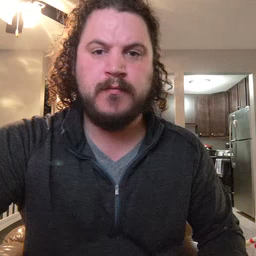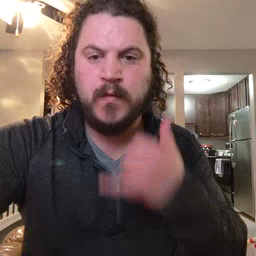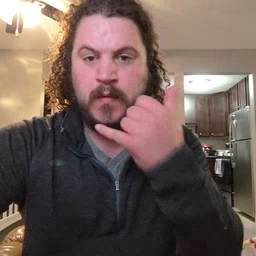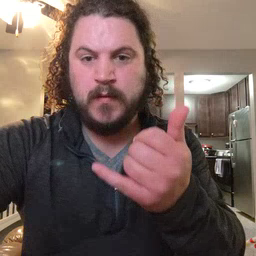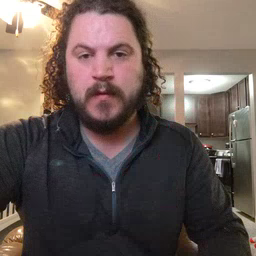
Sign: callonphone